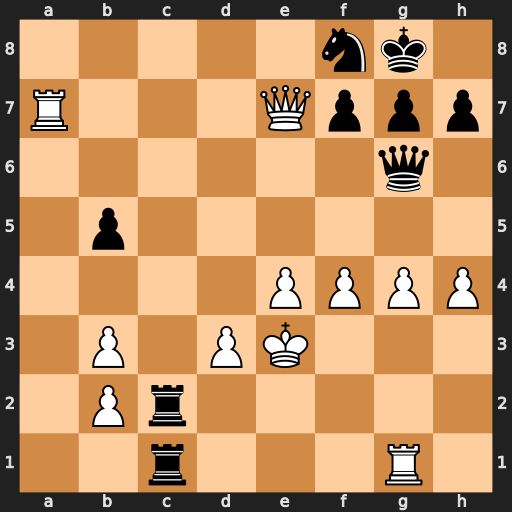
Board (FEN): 5nk1/R3Qppp/6q1/1p6/4PPPP/1P1PK3/1Pr5/2r3R1
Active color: w
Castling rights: -
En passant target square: -
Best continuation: Rxc1 Qb6+ d4 Qxa7 Qxa7